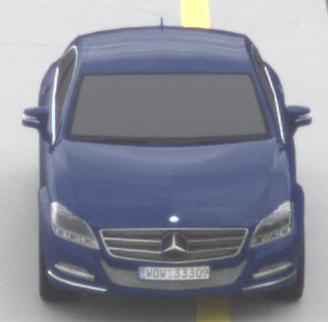
Make: Mercedes-Benz
Model: CLS Coupé 350
Detailed model: CLS-Class (218) Coupé
Model produced from: 2011/01
Model produced until: 2014/07
Doors: 4
Color: blue
Road condition: dry road
Daytime: midday
Contrast: low contrast